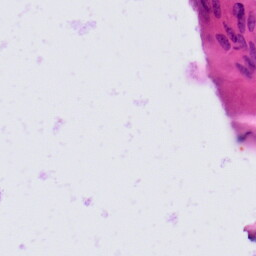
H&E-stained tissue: Prostate